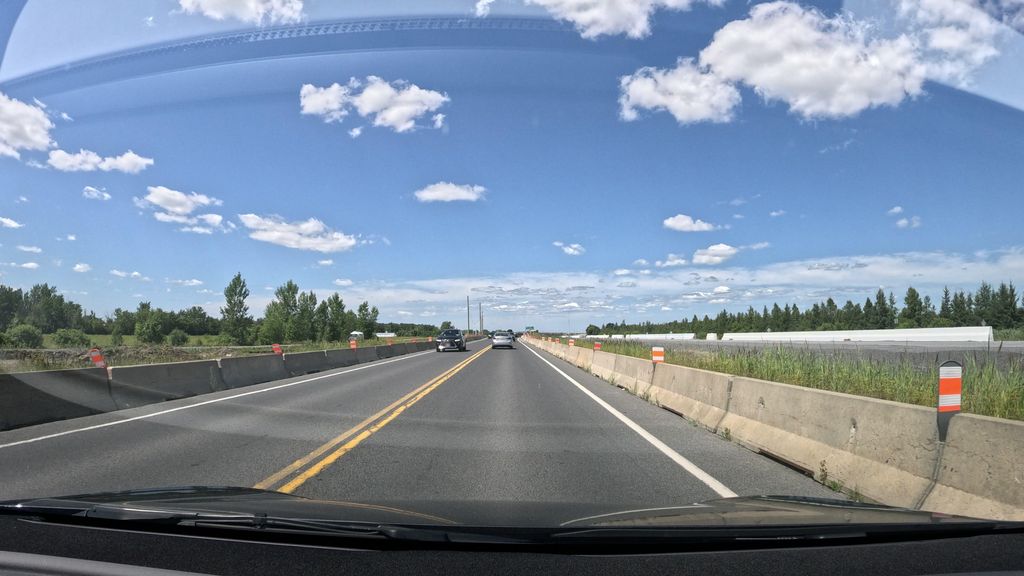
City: montreal